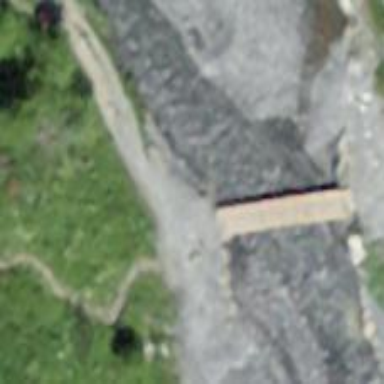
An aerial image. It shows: Track road with grade2 bridge.